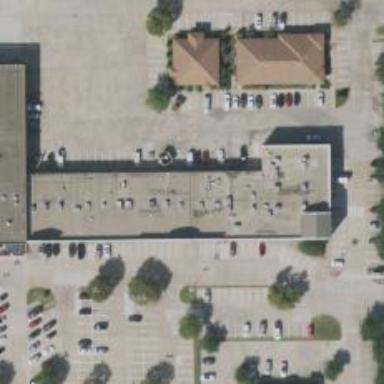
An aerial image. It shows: Healthcare clinic.